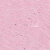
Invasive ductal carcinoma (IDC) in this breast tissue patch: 0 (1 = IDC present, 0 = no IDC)